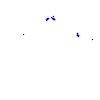
Particle: proton